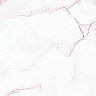
Metastatic tissue present: no